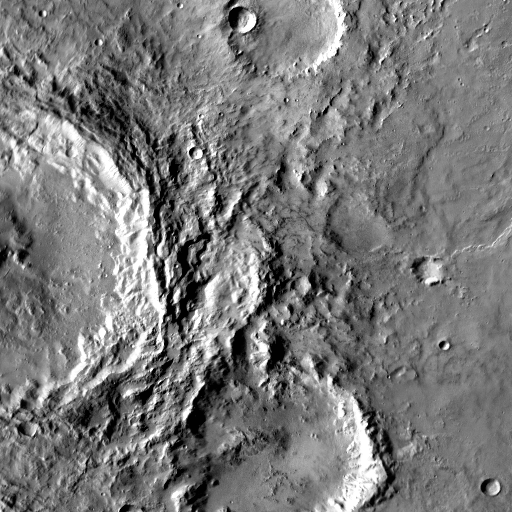
Crater classes present: Background, Other, Secondary